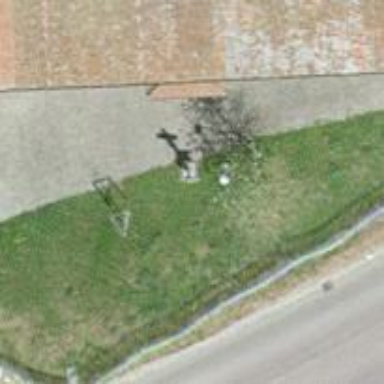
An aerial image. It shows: Historic wayside cross.